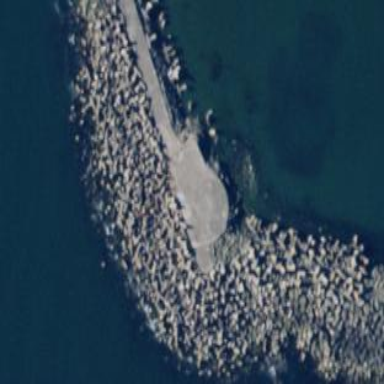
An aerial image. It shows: Natural rock reef.